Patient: sex M, age 65
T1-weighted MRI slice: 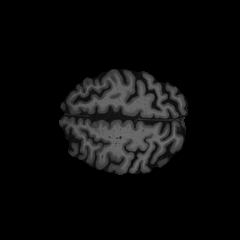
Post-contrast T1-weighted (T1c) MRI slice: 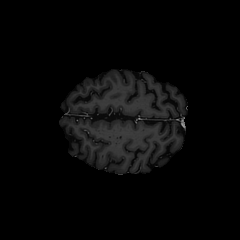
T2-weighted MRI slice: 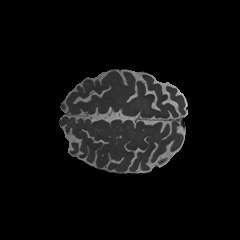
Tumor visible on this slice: no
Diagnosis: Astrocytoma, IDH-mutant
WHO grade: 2